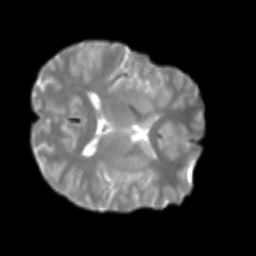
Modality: T2w
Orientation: axial
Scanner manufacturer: siemens
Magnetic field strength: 3 T
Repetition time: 4 s
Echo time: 0.0594 s